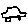
Label: car